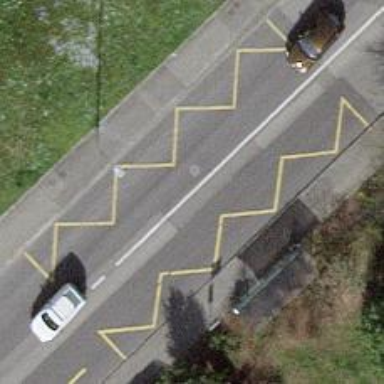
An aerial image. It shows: Bus stop with designated public transport stop position.